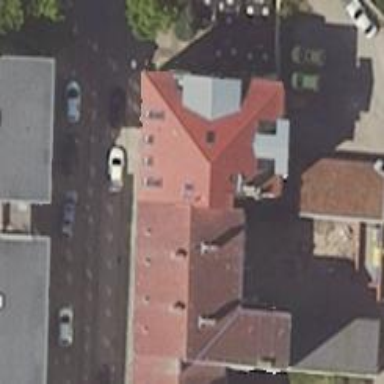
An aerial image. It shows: Restaurant.